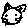
Label: cat